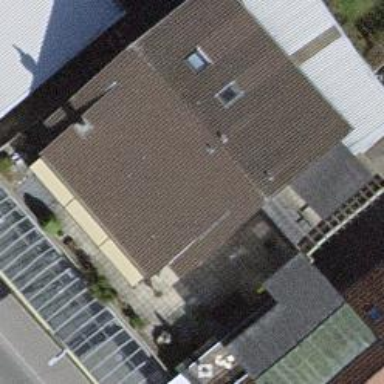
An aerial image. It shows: Building with flat roof.